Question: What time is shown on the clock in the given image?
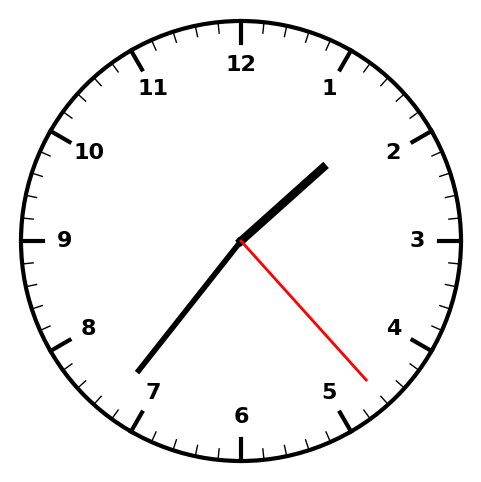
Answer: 01:36:23